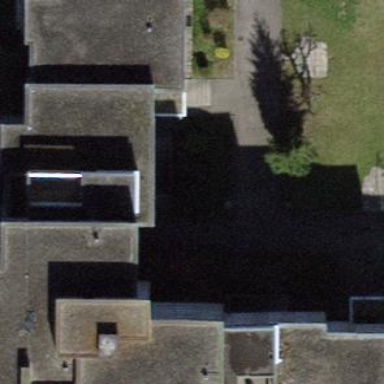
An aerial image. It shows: Flat-roofed apartment building.